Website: walmart
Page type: store-pickup
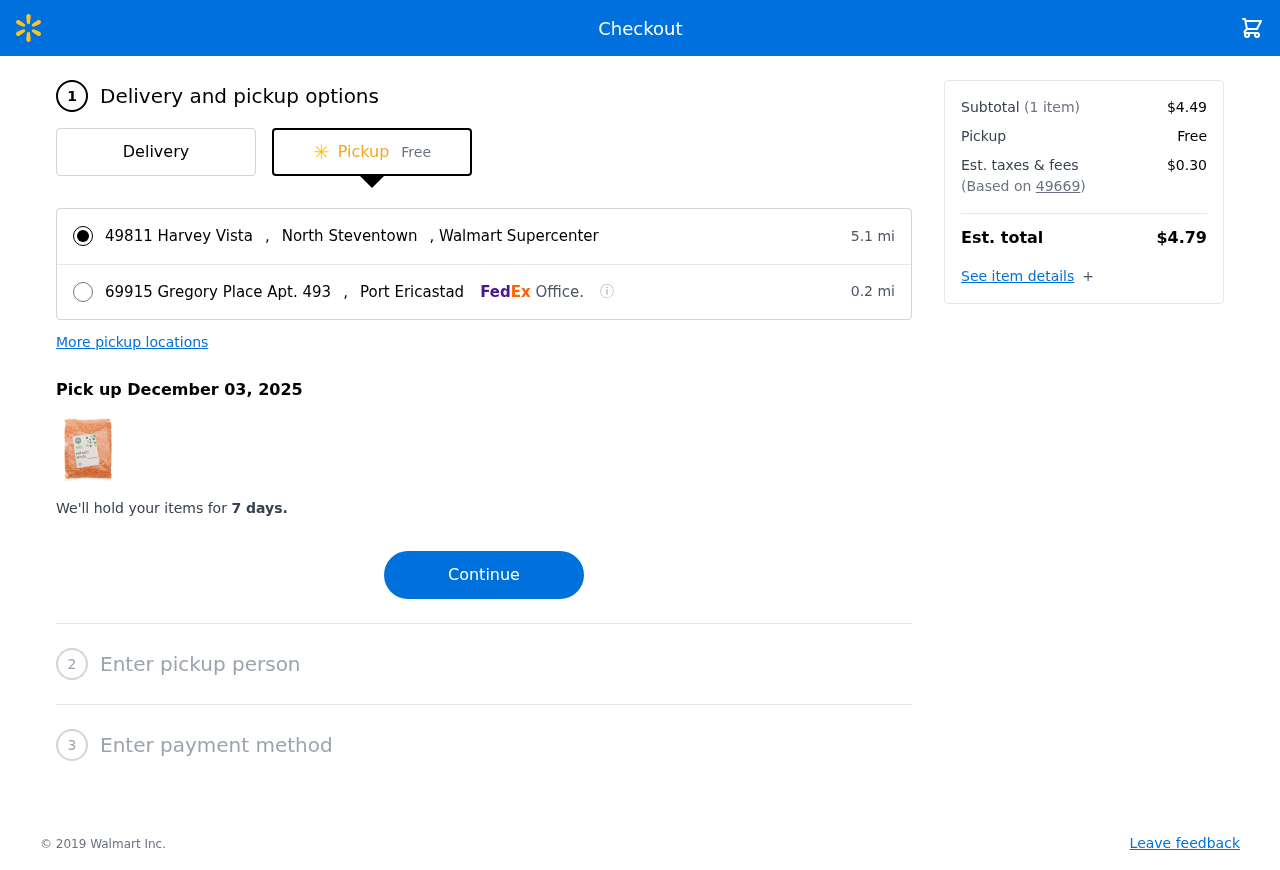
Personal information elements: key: PII_LOCATION1_CITY
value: North Steventown
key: PII_LOCATION1_STREET
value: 49811 Harvey Vista
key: PII_LOCATION2_CITY
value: Port Ericastad
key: PII_LOCATION2_STREET
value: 69915 Gregory Place Apt. 493
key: PII_POSTCODE
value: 49669
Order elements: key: ORDER_DELIVERY_DATE
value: Pick up December 03, 2025
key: ORDER_NUM_ITEMS
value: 1
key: ORDER_SUBTOTAL
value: $4.49
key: ORDER_TAX
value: $0.30
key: ORDER_TOTAL
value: $4.79